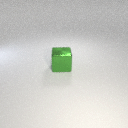
large green metal cube